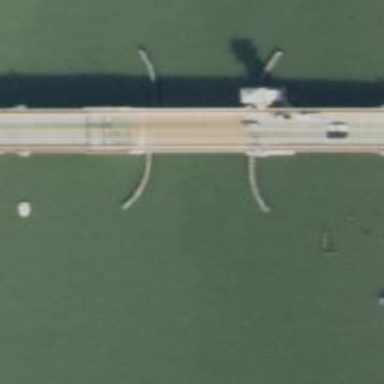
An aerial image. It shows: Movable bascule bridge on footway road.